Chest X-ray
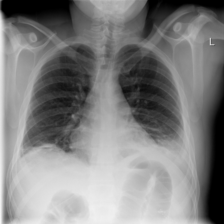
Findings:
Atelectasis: positive
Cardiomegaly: negative
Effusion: positive
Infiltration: positive
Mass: negative
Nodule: negative
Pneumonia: negative
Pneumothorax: negative
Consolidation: negative
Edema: negative
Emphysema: negative
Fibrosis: negative
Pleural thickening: negative
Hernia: negative